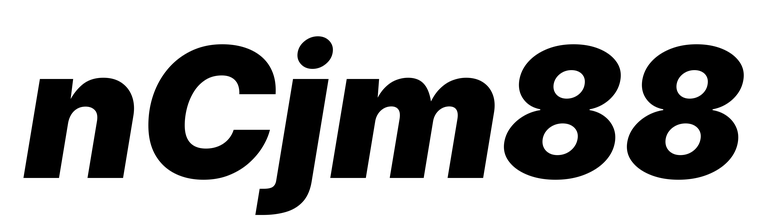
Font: Inter-Italic_Black_Italic